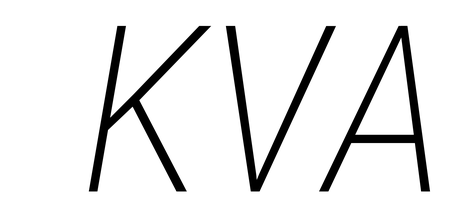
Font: Roboto-Italic_Condensed_ExtraLight_Italic